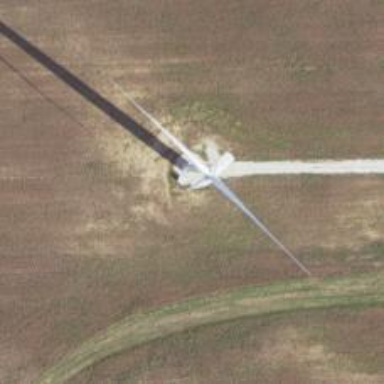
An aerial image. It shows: Wind generator powered by horizontal-axis wind turbine.